Question: Please find the scrren shot below

Here, I have Spinner with EditText. User can choose spinner item or else can enter custom data (like 100 enterd by user in EditText). So i can able to get Spinner selected data based on position. But, when i'm trying to enter any data in edittext that is in spinner its automatically cursor going to below edittext.
So please help anybody to solve this issue. Thank you
I have done the below code for Spinner with EditText.
'''
ArrayAdapter<CharSequence> adapter1 = ArrayAdapter.createFromResource(
this, R.array.my_array, R.layout.custom_spinner);
adapter1.setDropDownViewResource(android.R.layout.simple_spinner_dropdown_item);
spinner_distance.setAdapter(adapter1);
'''
In custom_spinner.xml
'''
<?xml version="1.0" encoding="utf-8"?>
<EditText xmlns:android="http://schemas.android.com/apk/res/android"
android:layout_width="wrap_content"
android:layout_height="wrap_content"
android:id="@+id/custom_edit"
android:hint="Enter"
android:singleLine="true"
android:maxLength="3">
<requestFocus />
</EditText>
'''
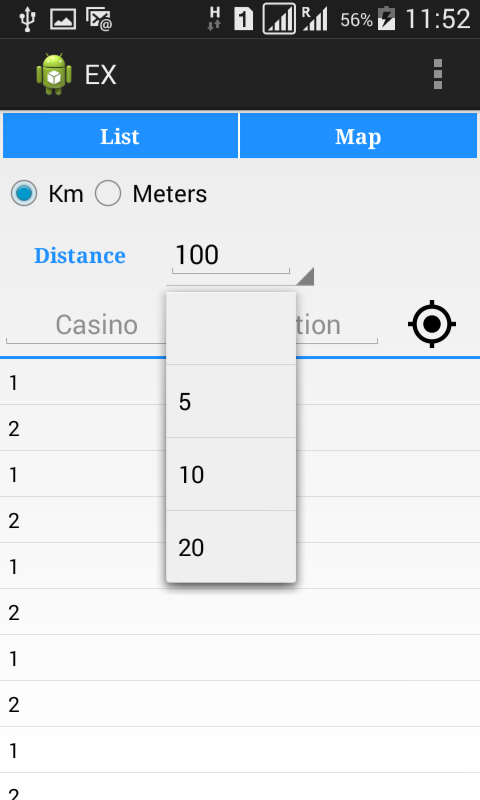
Answer: You can try this.
((EditText) spinner_distance.getChildAt(0)).getText()
As your spinner item is itself an edittext, so this will give u an edittext value.